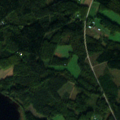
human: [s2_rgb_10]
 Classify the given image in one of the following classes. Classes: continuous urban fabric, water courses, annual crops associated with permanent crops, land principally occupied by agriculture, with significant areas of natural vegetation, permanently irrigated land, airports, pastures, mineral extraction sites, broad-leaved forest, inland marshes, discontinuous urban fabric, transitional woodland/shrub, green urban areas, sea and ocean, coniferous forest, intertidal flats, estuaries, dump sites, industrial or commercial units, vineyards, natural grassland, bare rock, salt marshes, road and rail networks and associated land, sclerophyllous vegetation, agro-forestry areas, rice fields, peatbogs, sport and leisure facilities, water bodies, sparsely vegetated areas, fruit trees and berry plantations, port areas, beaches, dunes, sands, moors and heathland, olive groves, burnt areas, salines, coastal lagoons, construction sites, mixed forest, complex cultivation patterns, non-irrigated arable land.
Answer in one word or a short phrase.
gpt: land principally occupied by agriculture, with significant areas of natural vegetation, broad-leaved forest, mixed forest, transitional woodland/shrub, water bodies